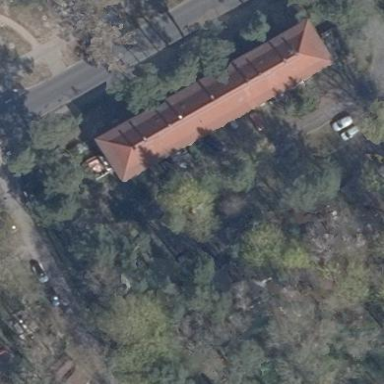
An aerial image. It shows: Residential building with hipped roof.